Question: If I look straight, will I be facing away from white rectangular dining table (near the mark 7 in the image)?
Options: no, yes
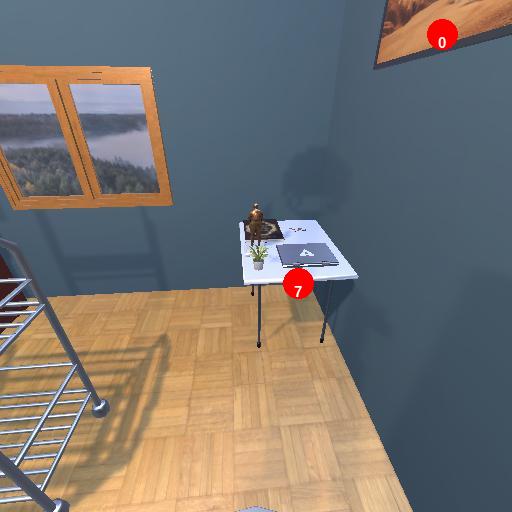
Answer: no